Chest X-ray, AP view. Patient: 79 years old, sex M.
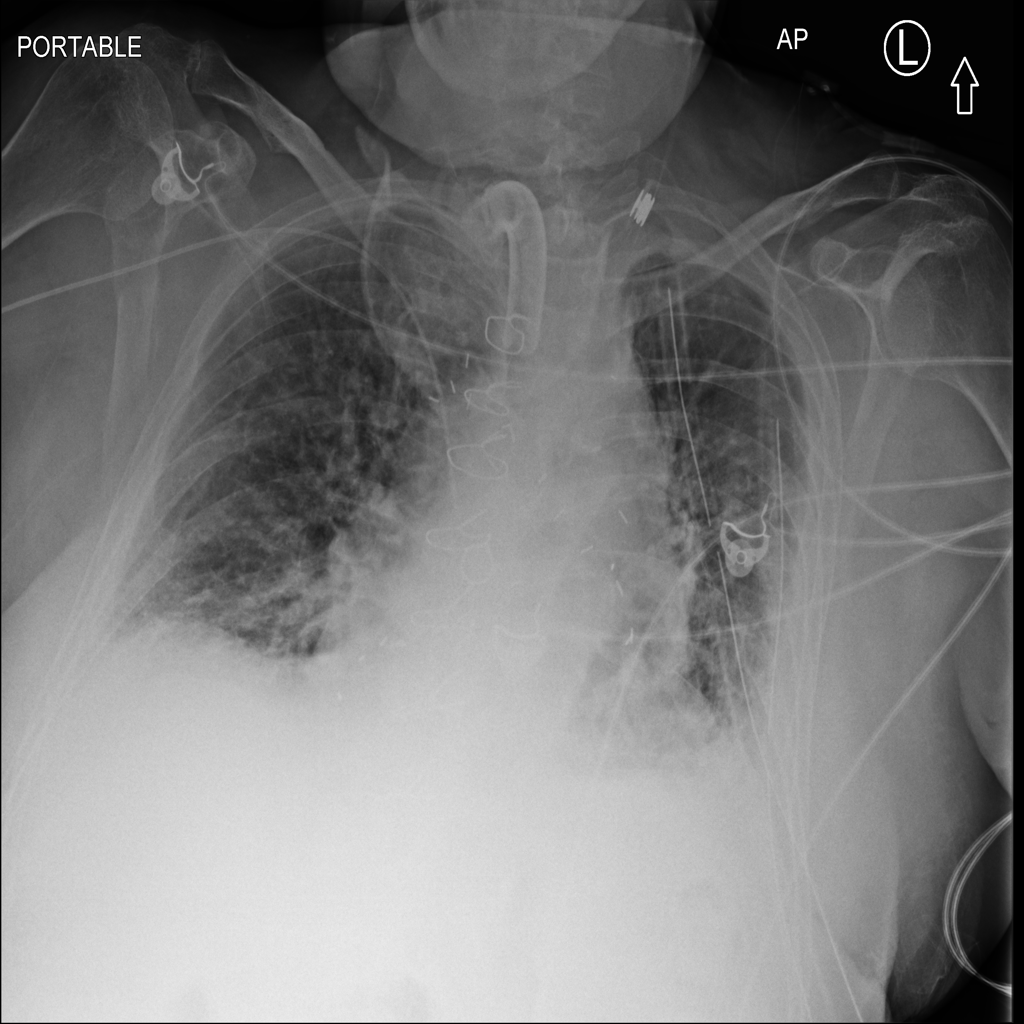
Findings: Infiltration, Nodule